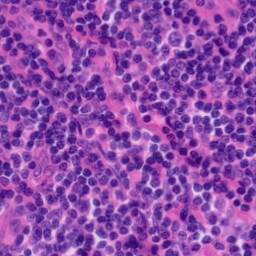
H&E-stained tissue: Tonsil